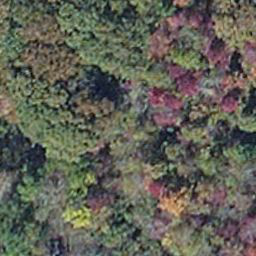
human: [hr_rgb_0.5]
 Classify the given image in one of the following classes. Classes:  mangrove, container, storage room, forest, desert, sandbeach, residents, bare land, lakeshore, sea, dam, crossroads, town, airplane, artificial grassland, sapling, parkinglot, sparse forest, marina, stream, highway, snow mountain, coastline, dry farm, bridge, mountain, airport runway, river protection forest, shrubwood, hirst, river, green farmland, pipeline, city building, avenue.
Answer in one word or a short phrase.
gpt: mangrove